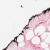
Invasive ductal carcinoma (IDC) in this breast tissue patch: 0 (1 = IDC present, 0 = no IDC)